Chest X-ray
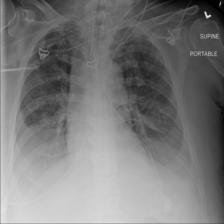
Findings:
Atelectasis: negative
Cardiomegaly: negative
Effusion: positive
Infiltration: negative
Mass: negative
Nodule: negative
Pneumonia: negative
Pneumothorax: negative
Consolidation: negative
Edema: negative
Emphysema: negative
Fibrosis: negative
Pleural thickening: negative
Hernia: negative